Field crop: tomato
Growth stage: 1
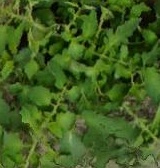
Species: tomato